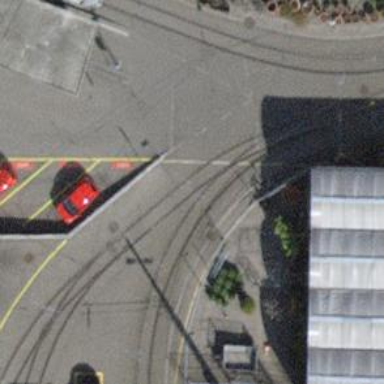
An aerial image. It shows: Tram railway with electrified contact lines. The scene is at service yard with one track.